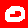
Digit: 0